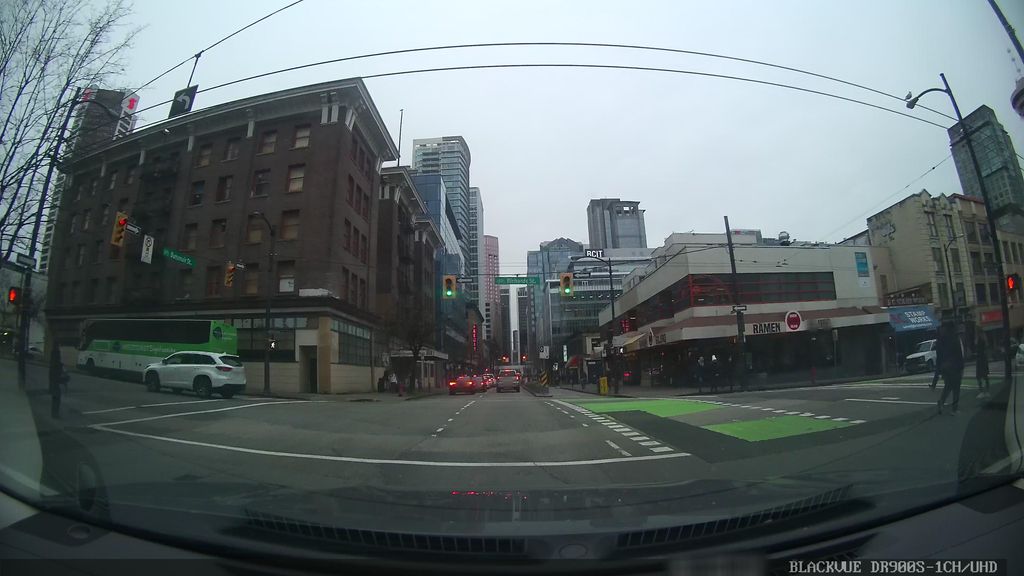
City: vancouver